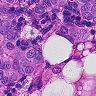
Metastatic tissue present: yes